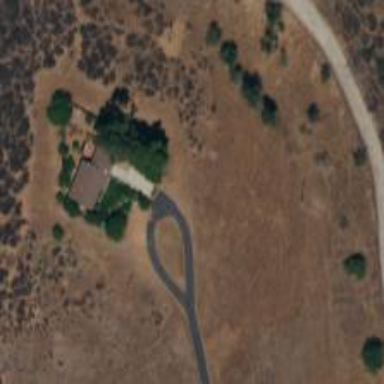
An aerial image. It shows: Driveway.